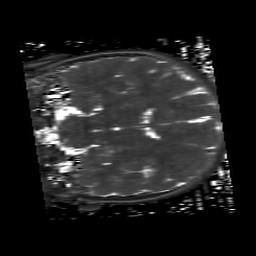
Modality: T2map
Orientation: coronal
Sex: male
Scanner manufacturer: siemens
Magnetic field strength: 3 T
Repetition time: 4 s